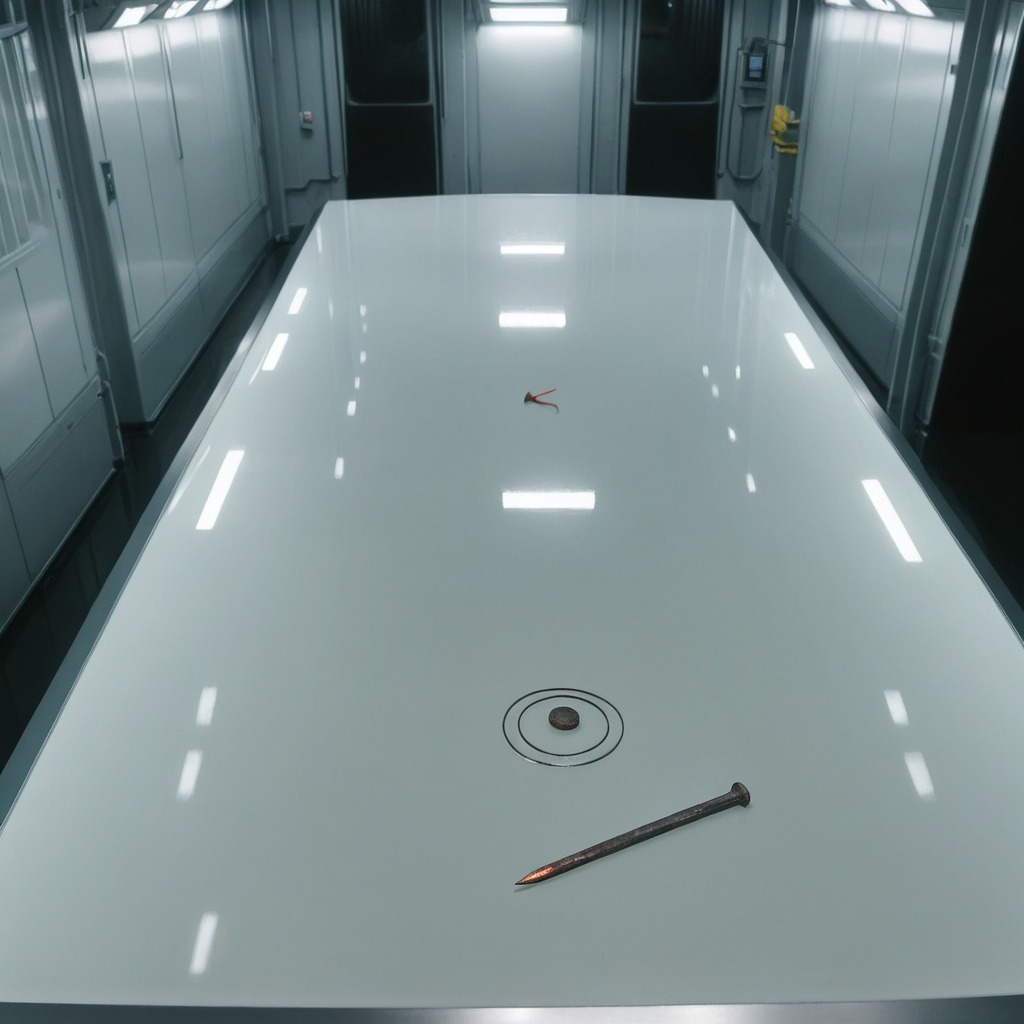
A nail lying on a table in a ship maintenance bay industrial lighting.